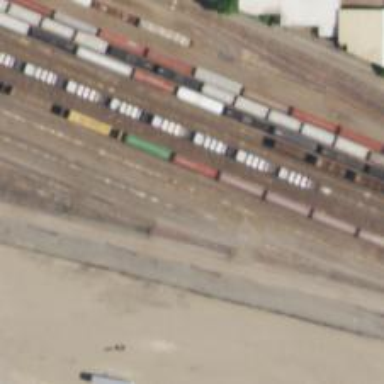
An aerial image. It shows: Railway siding for service.